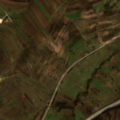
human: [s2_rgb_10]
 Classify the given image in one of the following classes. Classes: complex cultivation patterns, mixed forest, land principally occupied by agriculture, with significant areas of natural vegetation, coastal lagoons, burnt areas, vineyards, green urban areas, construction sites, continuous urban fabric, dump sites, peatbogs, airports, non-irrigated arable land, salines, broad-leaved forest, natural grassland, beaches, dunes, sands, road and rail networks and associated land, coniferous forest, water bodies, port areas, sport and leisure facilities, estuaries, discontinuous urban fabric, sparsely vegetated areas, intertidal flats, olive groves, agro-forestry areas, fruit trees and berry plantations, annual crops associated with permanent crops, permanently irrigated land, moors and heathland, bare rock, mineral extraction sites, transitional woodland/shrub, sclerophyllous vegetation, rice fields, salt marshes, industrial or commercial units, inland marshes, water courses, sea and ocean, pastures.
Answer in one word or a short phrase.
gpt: non-irrigated arable land, pastures, complex cultivation patterns, transitional woodland/shrub